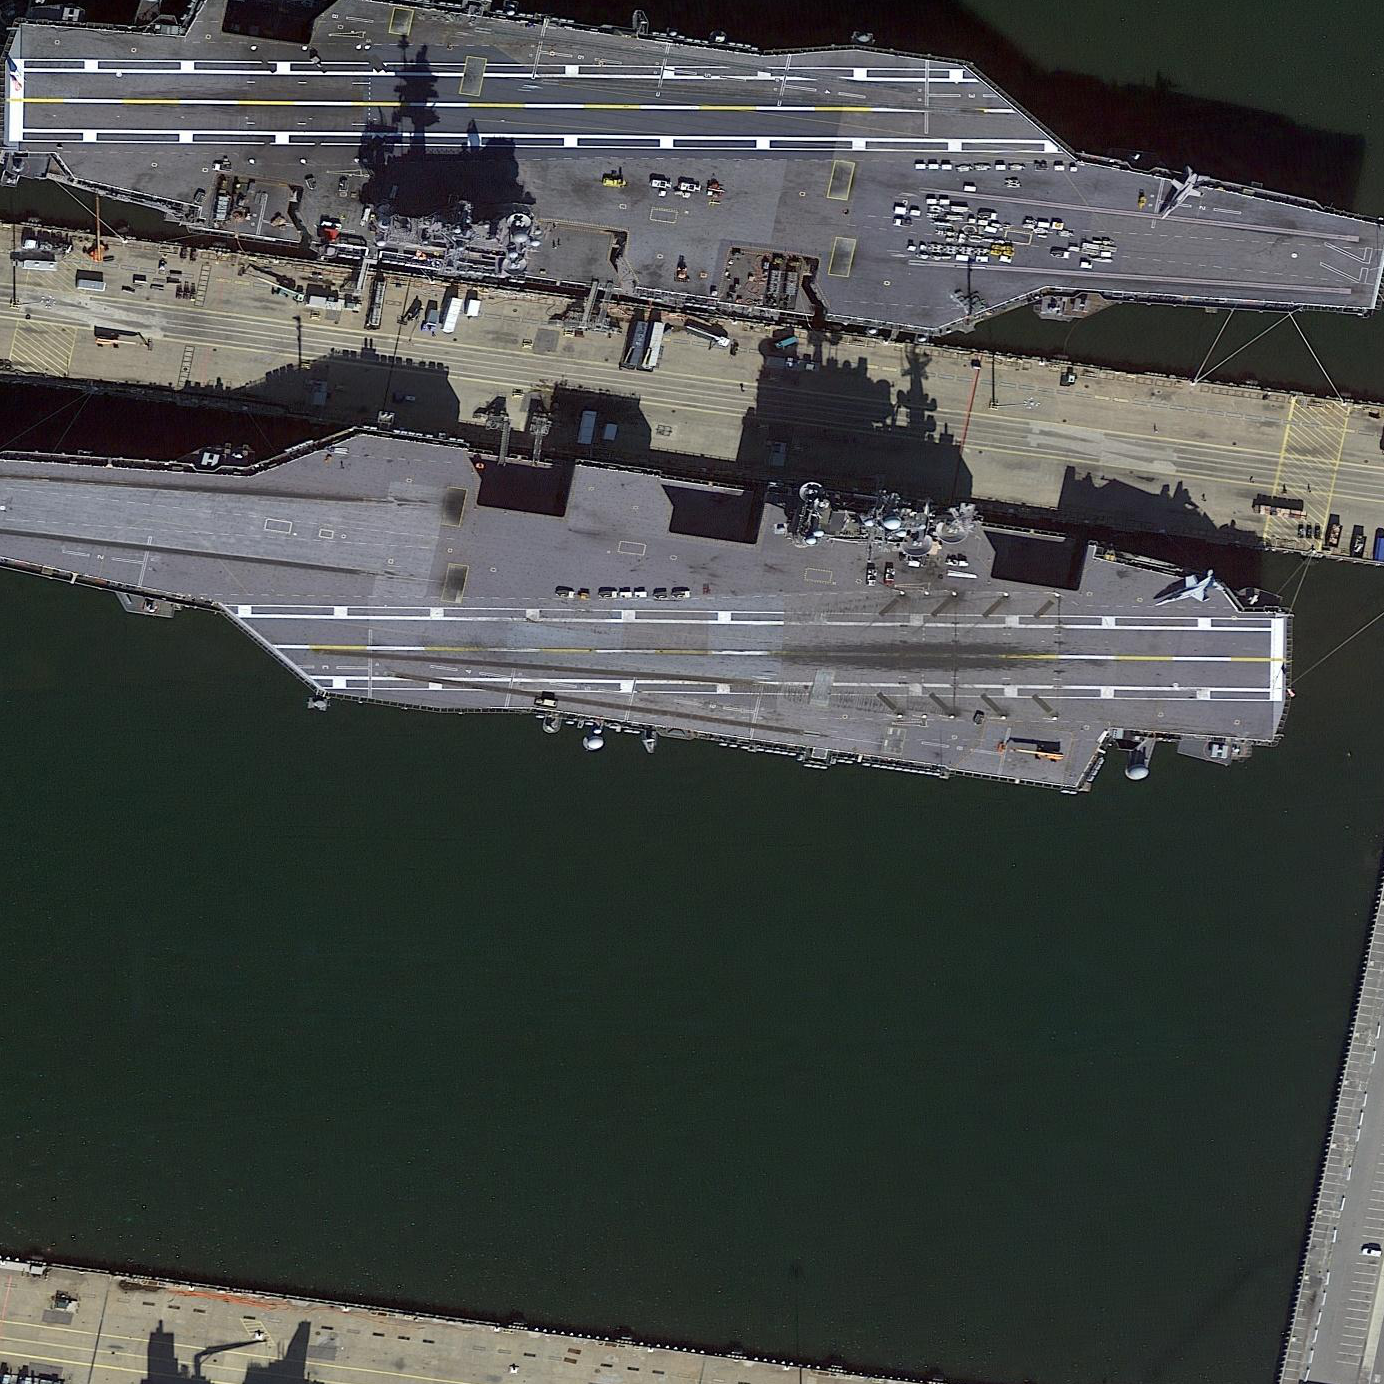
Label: aircraft_carrier